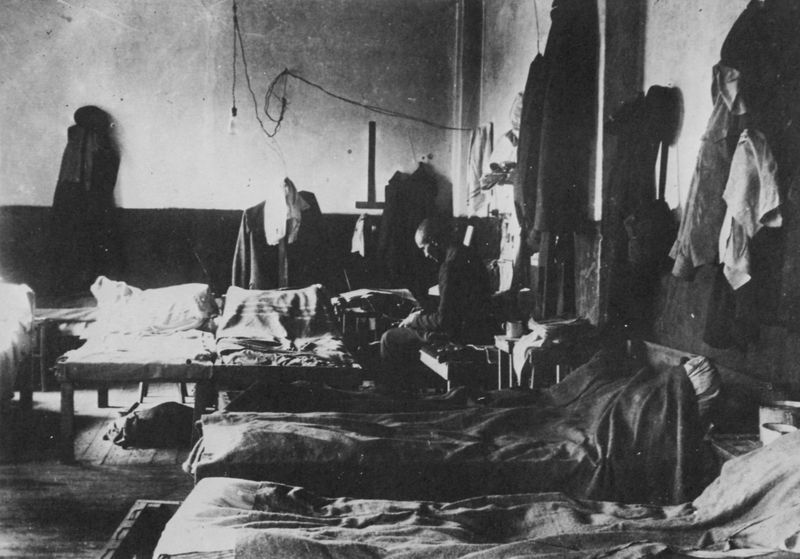
Titel: In einem sibirischen Gefängnis
Künstler: Russischer Photograph
Standort: Paris
Institution: Roger-Viollet
Schlagwörter: dunkel, mann, schatten, weiß, sitzen, holz, hut, kleider, lampe, licht, raum, schwarz, stuhl, stühle, zimmer, hund, teppich, jacke, wand, kleidung, boden, mantel, decke, topf, ecke, liegen, kahl, bank, dielen, arbeiter, strom, krieg, not, kissen, soldaten, holzboden, glatze, lesen, bett, schlafzimmer, parkettboden, laken, foto, fotografie, photographie, wände, ärmlich, hängen, krank, buch, kabel, rückenfigur, schwarzweiss, jacken, soldat, mäntel, photo, liege, schnurr, opfer, krankenhaus, armut, draht, lager, decken, anstalt, betten, leitung, heim, schummrig, glühbirne, stromkabel, schlafsaal, lazarett, russischer fotograph, arbeiterlage, arbeiterlager, britschen, brittsche, feldbetten, klamotten, krakenzimmer, notunterkunft, schränkche, unterkunft, weiße wände